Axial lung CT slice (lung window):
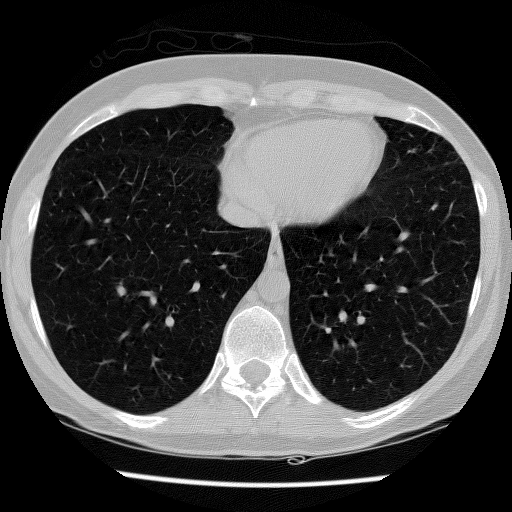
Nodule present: no